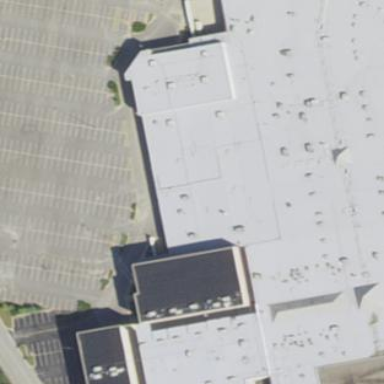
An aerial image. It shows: Cinema building.